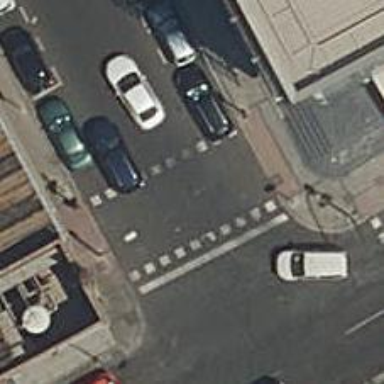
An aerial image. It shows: Road with traffic signals and zebra crossing with traffic signals.